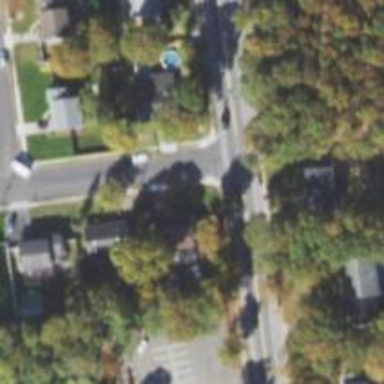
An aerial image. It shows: Unmarked road crossing.